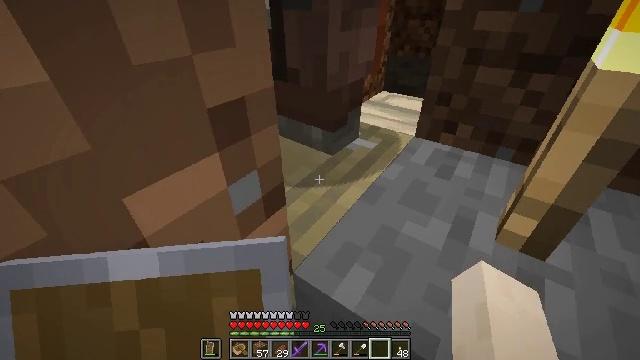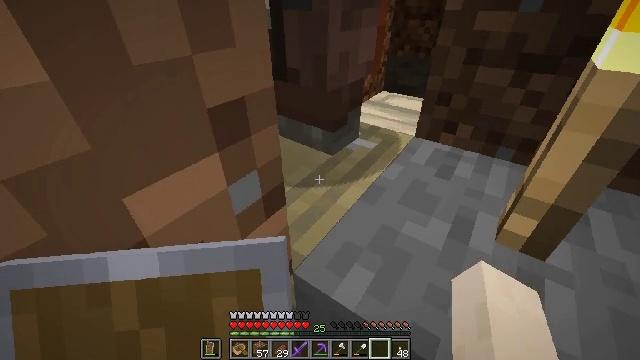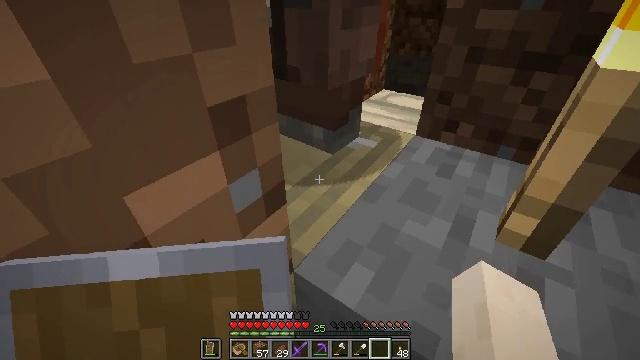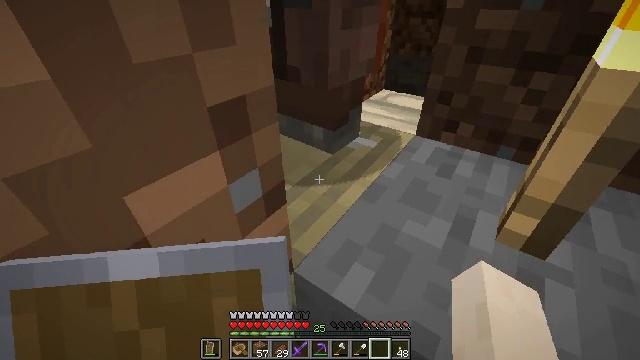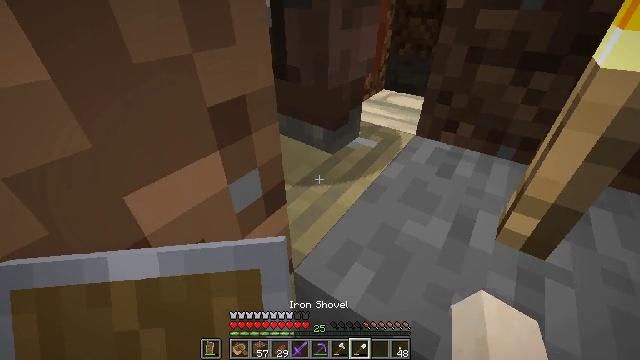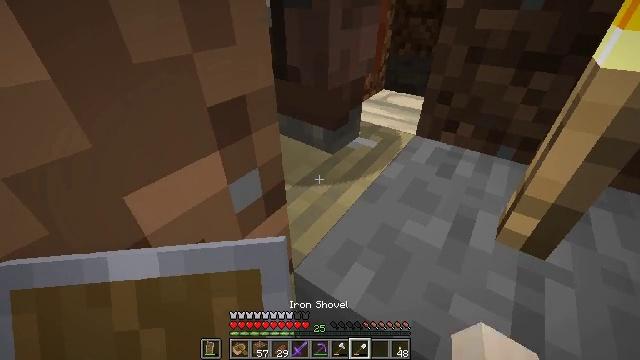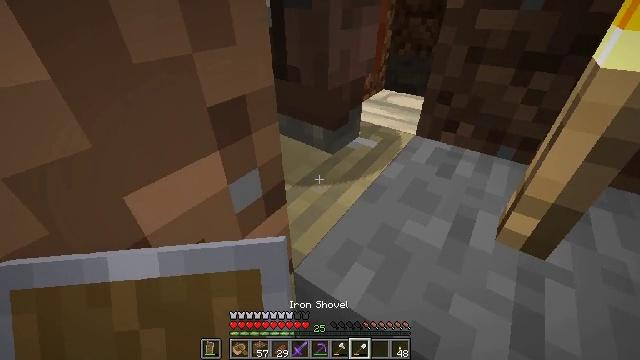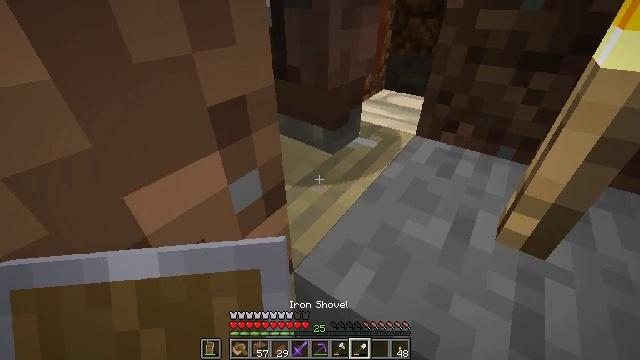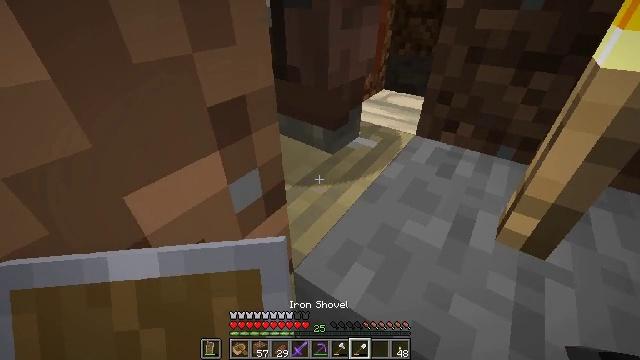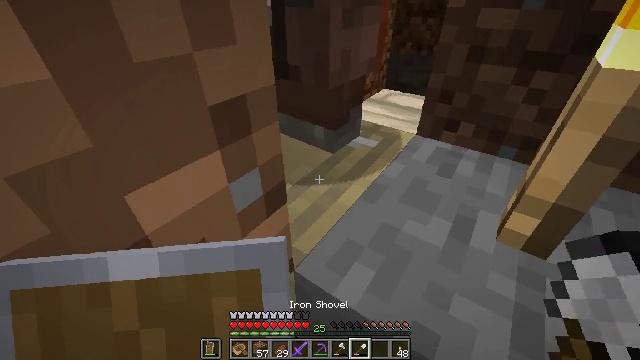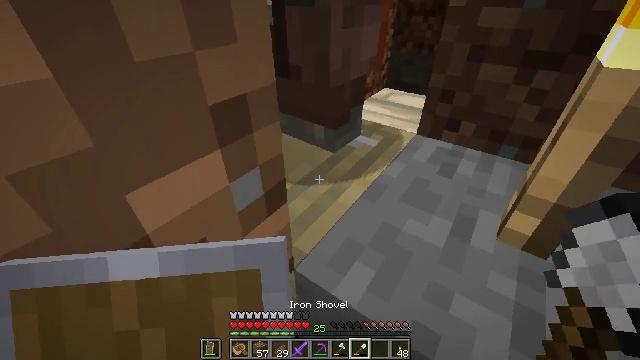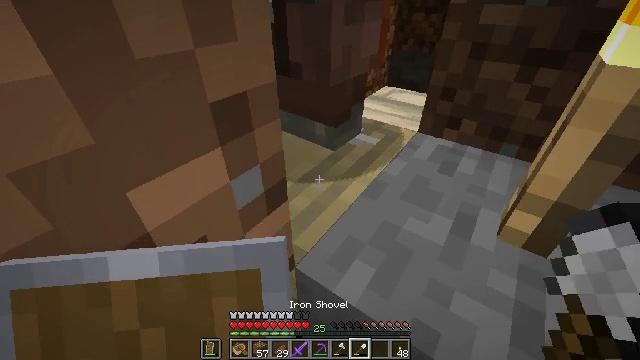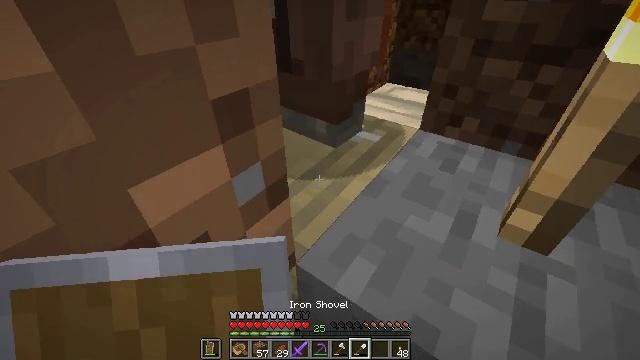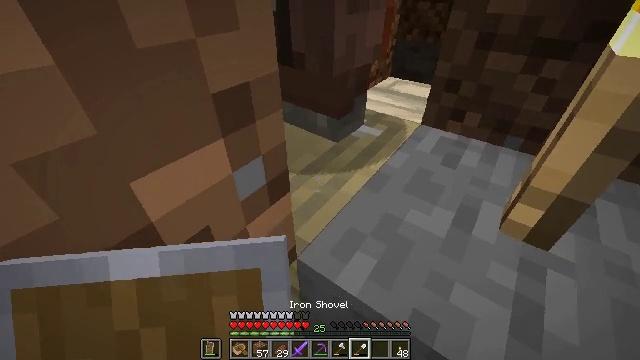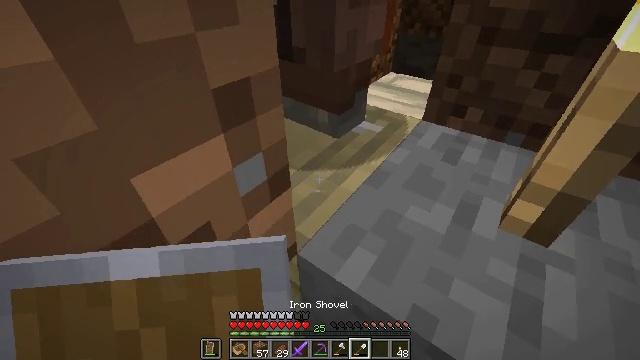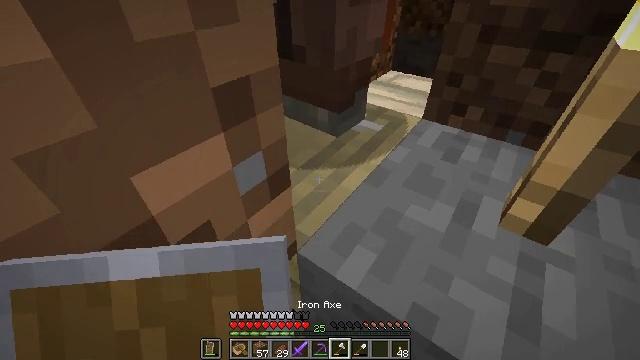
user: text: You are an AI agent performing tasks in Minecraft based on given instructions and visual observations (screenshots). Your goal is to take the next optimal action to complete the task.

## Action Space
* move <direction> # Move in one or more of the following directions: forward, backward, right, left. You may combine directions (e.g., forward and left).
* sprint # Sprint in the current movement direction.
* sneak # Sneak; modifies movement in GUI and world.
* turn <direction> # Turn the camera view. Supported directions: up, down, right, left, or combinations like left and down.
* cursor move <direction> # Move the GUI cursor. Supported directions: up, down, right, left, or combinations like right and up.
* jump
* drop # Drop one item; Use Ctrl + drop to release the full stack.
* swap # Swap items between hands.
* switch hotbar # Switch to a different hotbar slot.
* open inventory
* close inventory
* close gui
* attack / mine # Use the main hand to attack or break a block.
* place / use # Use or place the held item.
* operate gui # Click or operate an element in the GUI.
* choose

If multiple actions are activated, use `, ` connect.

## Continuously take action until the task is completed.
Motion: motion action
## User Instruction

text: Break and collect the fletching table.
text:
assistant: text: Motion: no_op
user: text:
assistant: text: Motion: no_op
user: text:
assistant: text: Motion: no_op
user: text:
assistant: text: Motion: no_op
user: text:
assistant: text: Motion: no_op
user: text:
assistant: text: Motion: no_op
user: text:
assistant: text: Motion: no_op
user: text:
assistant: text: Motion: no_op
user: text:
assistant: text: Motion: no_op
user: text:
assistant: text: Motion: no_op
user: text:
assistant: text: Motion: no_op
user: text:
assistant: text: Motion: no_op
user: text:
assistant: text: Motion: turn down
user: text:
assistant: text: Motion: no_op
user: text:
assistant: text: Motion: no_op
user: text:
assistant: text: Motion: no_op
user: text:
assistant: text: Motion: no_op
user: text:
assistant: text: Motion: no_op
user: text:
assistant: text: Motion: no_op
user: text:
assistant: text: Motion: no_op
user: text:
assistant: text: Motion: no_op
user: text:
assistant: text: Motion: no_op
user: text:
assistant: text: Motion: turn down
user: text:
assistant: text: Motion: turn left and down
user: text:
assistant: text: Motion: turn left and down
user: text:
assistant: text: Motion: turn left and down
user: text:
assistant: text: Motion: turn left and down
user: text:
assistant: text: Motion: turn down
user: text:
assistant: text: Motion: turn down
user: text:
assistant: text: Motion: turn left and down